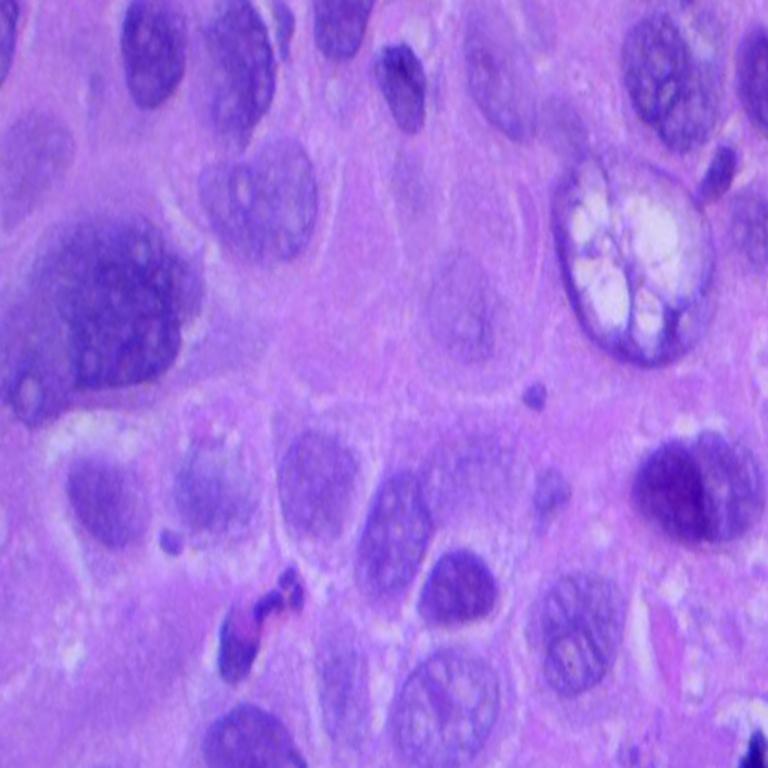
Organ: lung
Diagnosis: squamous carcinomas